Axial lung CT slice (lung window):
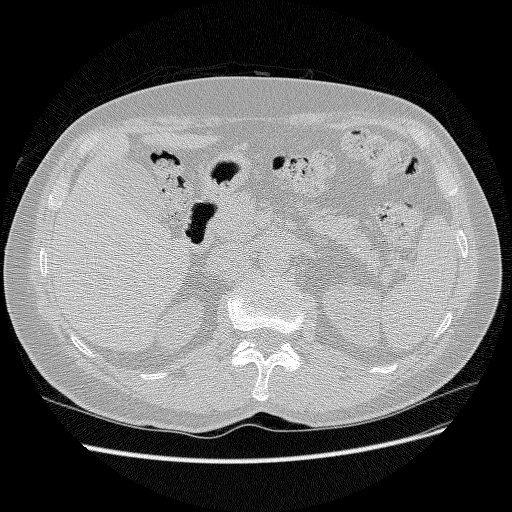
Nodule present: no